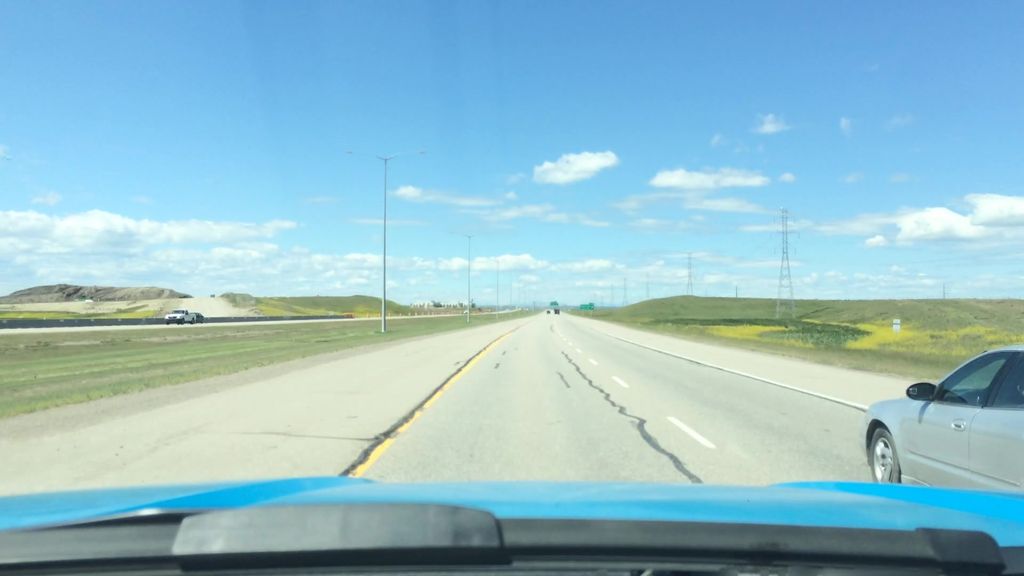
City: calgary